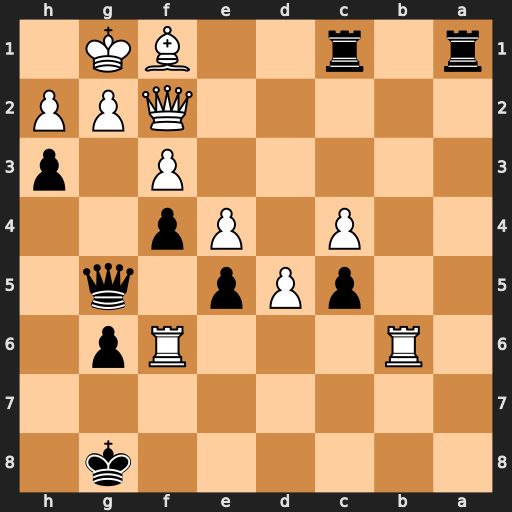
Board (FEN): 6k1/8/1R3Rp1/2pPp1q1/2P1Pp2/5P1p/5QPP/r1r2BK1
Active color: b
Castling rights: -
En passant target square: -
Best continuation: Rxf1+ Qxf1 Qxg2#